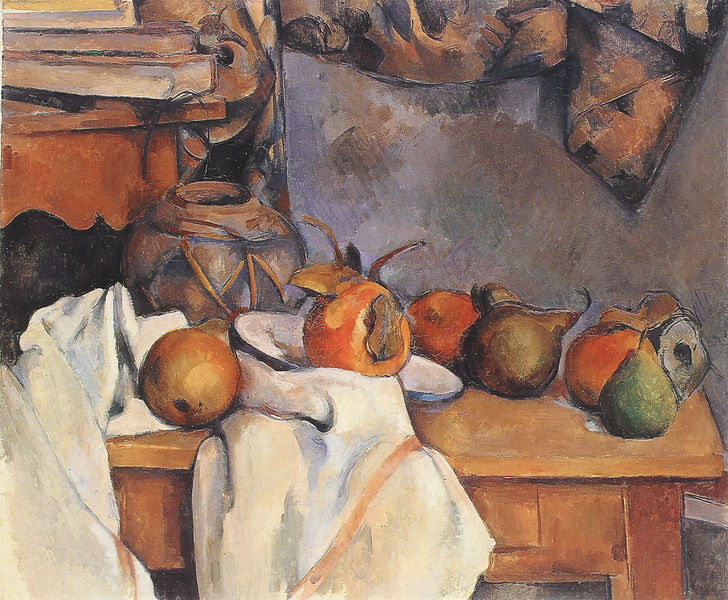
Titel: Rötlicher Topf mit Granatapfel und Birnen
Künstler: Paul Cézanne
Institution: Washington, The Philipps Collection
Schlagwörter: blau, blätter, gemälde, cezanne, grün, ocker, braun, frankreich, grau, holz, lampe, orange, raum, tisch, tische, weiss, zimmer, obst, rot, tuch, beige, malerei, regal, wand, falten, schale, schüssel, teller, tischdecke, tischtuch, vorhang, öl, decke, früchte, krug, stilleben, stillleben, vase, apfel, äpfel, bücher, schrank, violett, herbst, blue, curtain, red, white, gray, green, painting, table, yellow, oil painting, schublade, brown, pot, birne, stiele, birnen, holztisch, gefäß, buch, küche, wood, malerisch, apple, food, fruit, background, fabric, books, desk, ablage, shelf, faul, still life, erntedank, grua, art, cloth, book, leaf, tablecloth, dish, pottery, plate, material, fruits, stillife, apples, steinobst, string, pear, clothe, obsttisch, lunch, pears, vace, herbstbild, dead nature, vasse, mortality, vas, naturmort, stileben, lapples